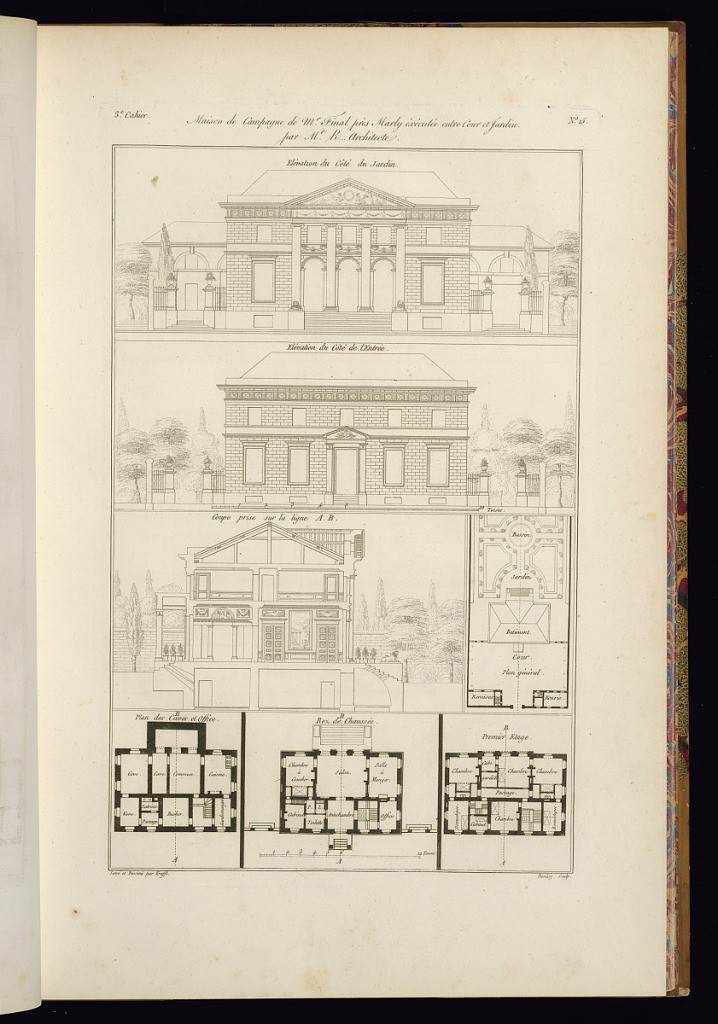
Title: Maison de Campagne de Mr Final près Marly éxécutée entre Cour et Jardin par Mr R…Architecte
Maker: Jean-Charles Krafft, French, 1764 - 1833
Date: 1812
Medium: Etching and engraving on paper
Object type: Print
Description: An architectural print illustrating a country house with two exterior elevations, one sectional view of the interior, a general plan view, and three floor plans. The house features neoclassical motifs, friezes, columns, and pediments. The plate is titled, numbered, and signed.